Interaction volume radius: 5 \u00c5
Interaction volume height: 15 \u00c5
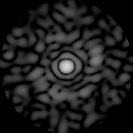
Disorder parameter: 0.8258